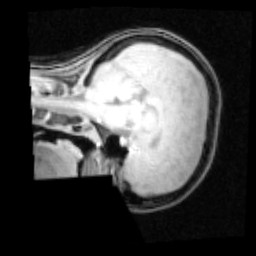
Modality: PDw
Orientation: sagittal
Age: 22
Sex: female
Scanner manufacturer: siemens
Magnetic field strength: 3 T
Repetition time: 0.25 s
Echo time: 0.00103 s